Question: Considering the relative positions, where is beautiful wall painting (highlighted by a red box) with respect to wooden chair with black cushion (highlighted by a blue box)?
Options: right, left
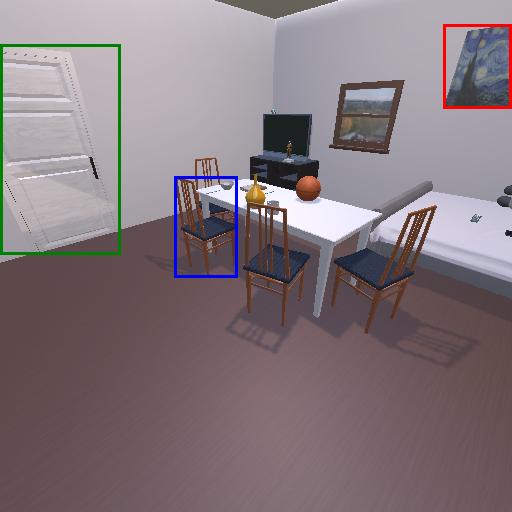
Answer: right